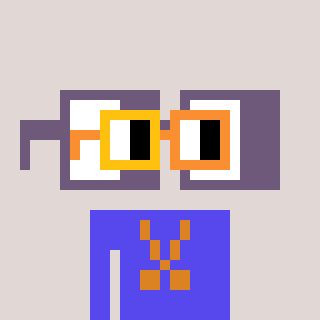
a pixel art character with square yellow and orange glasses, a glasses-shaped head and a computerblue-colored body on a warm background